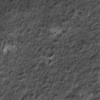
Label: not_dusty